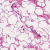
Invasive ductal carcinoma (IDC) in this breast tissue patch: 0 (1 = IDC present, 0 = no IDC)